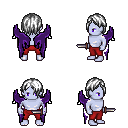
a pixel art fantasy rpg character, male body template, dark elf, purple skin, purple wings, red pants, white bangs hairstyle, dagger, four views (front, back, left, right), 2x2 character sprite sheet, small pixel art, hard edges, no anti-aliasing